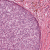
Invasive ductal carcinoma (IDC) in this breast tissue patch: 0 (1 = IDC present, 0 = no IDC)